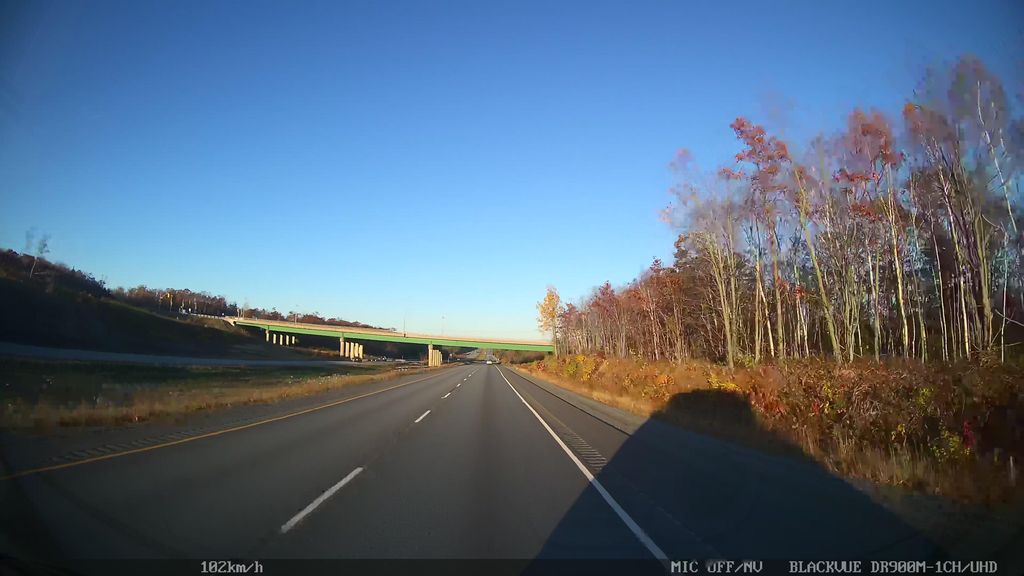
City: halifax